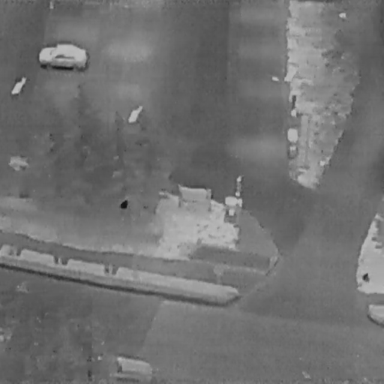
There is a Car in the infrared image.